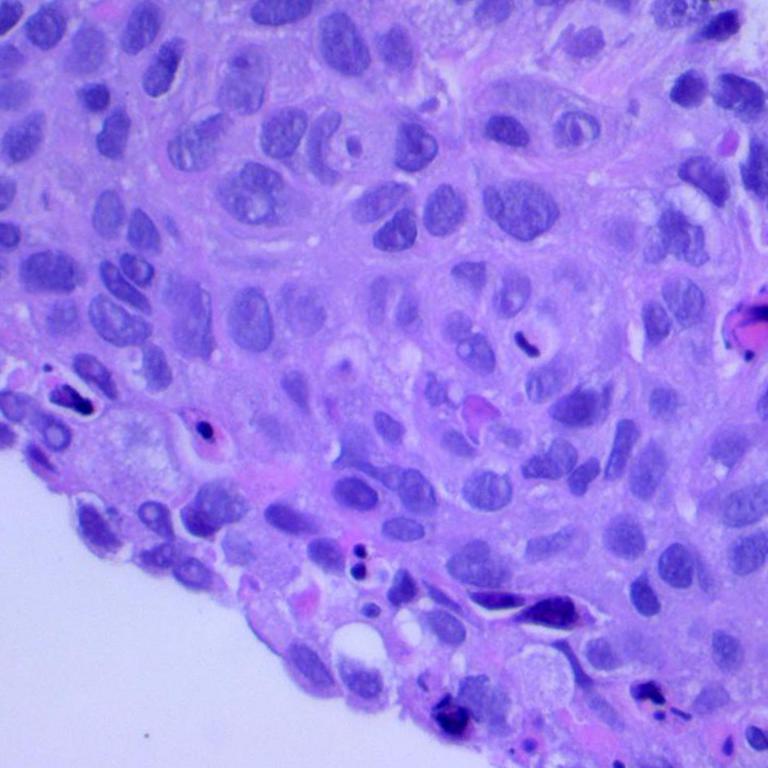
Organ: lung
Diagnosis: squamous carcinomas